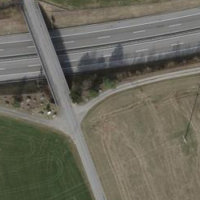
EUNIS habitat code: 57
Species observed at this site:
Pholidoptera griseoaptera
Cyaniris semiargus